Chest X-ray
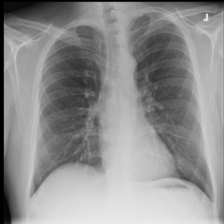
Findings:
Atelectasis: negative
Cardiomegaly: negative
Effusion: negative
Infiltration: positive
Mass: negative
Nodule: negative
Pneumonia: negative
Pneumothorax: negative
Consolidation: negative
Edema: negative
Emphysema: negative
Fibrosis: negative
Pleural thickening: negative
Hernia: negative